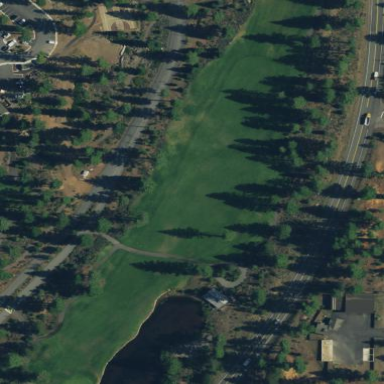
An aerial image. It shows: Grassy area designated as golf fairway.